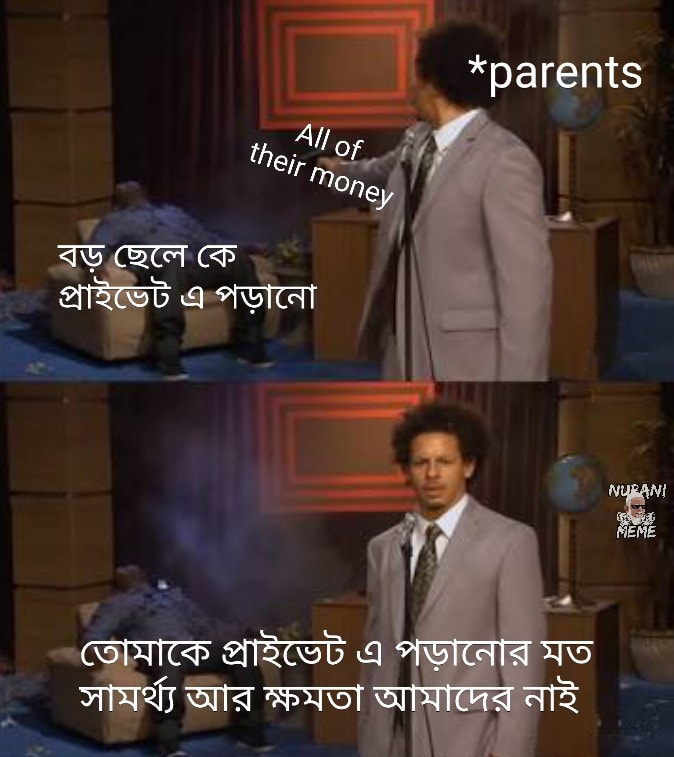
Caption: বড় ছেলে কে প্রাইভেট এ পড়ানো  All of their money   *parents   তোমাকে প্রাইভেট এ পড়ানোর মত সামর্থ্য আর ক্ষমতা আমাদের নাই
Label: non-hate